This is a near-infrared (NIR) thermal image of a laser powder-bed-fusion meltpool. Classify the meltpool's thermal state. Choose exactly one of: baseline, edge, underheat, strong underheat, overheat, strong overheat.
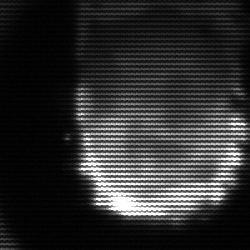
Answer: baseline